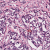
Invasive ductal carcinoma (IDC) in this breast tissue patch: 1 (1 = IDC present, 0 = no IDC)